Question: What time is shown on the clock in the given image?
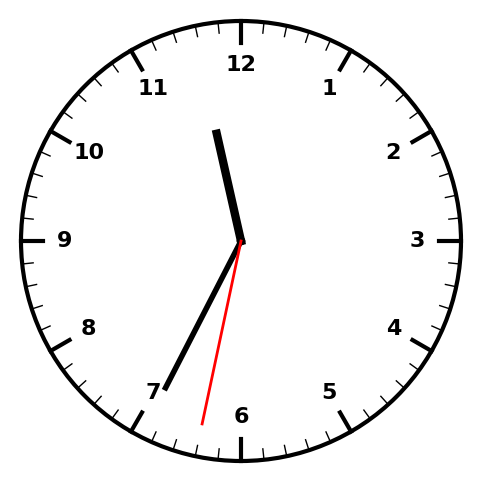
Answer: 11:34:32